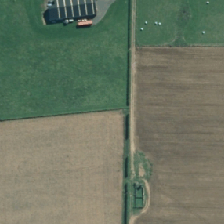
Land cover: shortrotation_cropland